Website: bh-photo
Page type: address-validator
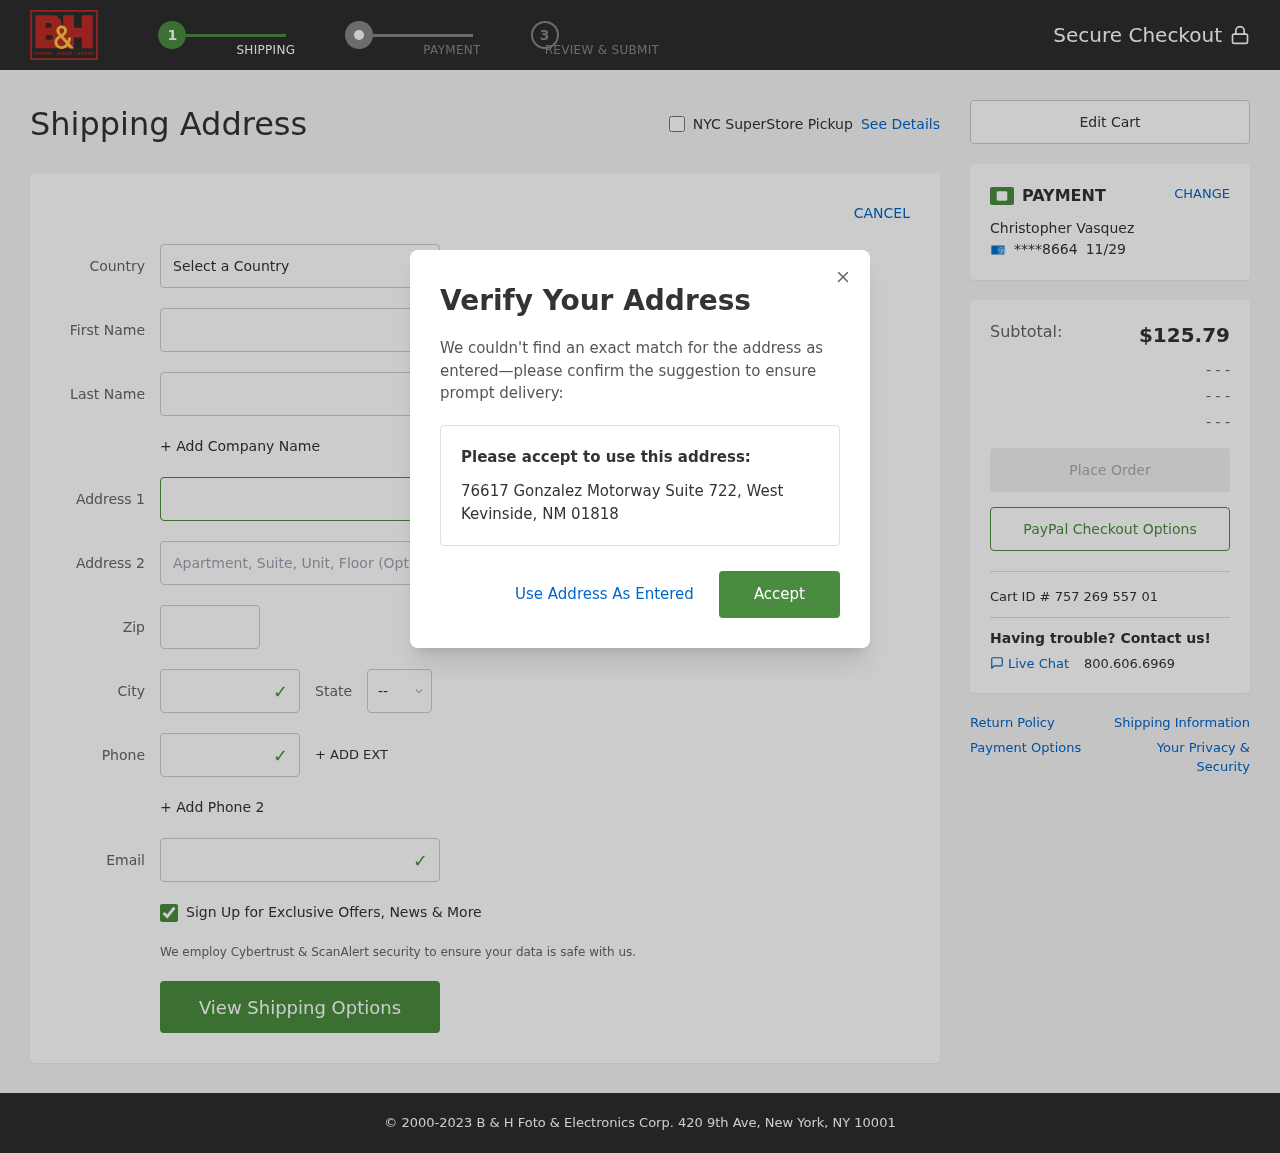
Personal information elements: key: PII_CARD_EXPIRY
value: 11/29
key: PII_CARD_LAST4
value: ****8664
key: PII_CITY
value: West Kevinside
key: PII_COUNTRY
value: United States
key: PII_EMAIL
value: christopher_vasquez@gmail.com
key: PII_FIRSTNAME
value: Christopher
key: PII_FULLNAME
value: Christopher Vasquez
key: PII_LASTNAME
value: Vasquez
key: PII_PHONE
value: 5336773053
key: PII_POSTCODE
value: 01818
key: PII_STATE_ABBR
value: NM
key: PII_STREET
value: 76617 Gonzalez Motorway Suite 722
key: PII_STREET2
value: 2122 Beth Wells
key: PII_CITY_STATE_ZIP
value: West Kevinside, NM 01818
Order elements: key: ORDER_SUBTOTAL
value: $125.79
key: ORDER_ID
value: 757 269 557 01